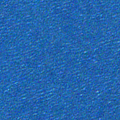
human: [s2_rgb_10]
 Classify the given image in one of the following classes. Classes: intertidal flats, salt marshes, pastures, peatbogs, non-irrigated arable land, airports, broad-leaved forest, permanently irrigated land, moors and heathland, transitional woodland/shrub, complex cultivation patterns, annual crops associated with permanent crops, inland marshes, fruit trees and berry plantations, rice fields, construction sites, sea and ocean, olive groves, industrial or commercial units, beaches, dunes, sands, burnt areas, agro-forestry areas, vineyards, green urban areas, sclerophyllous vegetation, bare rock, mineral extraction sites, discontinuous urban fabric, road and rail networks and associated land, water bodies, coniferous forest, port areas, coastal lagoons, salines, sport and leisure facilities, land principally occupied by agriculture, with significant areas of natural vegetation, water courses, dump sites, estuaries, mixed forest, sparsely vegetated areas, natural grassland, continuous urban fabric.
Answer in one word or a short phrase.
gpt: sea and ocean